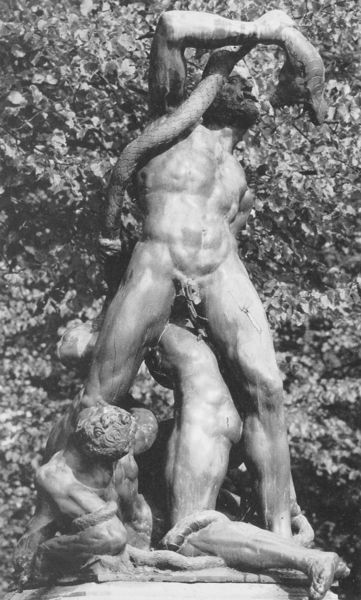
Titel: Laokoon mit seinen Söhnen
Künstler: Adriaen de Vries
Institution: Stockholm, Nationalmuseum
Schlagwörter: akt, baum, kampf, kopf, körper, mann, nackt, menschen, köpfe, männer, park, bart, arm, stein, kind, kinder, skulptur, statue, beine, relief, bein, man, knaben, muskeln, bronze, plastik, foto, nacktheit, penis, nakt, schlange, kämpfen, leib, antik, muskel, verschlungen, griechisch, heben, guss, herkules, mamor, skultpur, statur, blütter, e